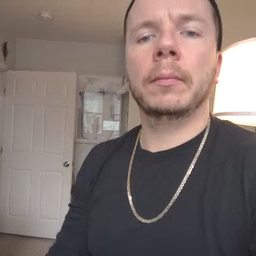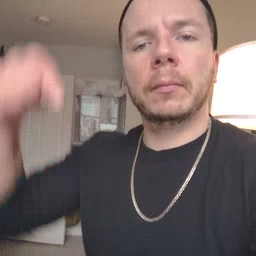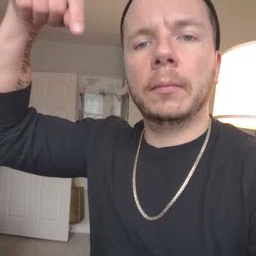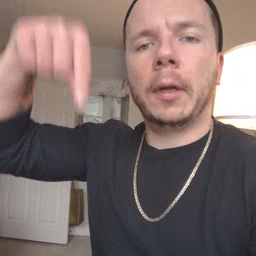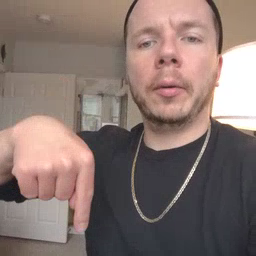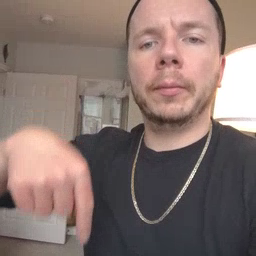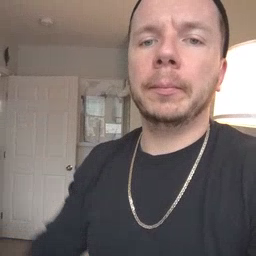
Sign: down